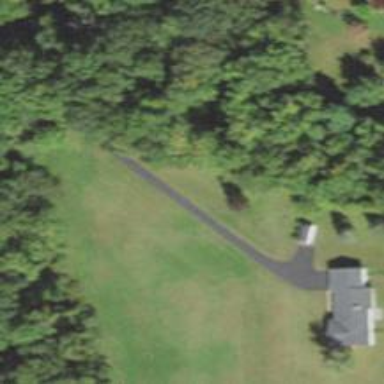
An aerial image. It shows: Residential driveway serving as service road.